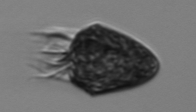
Label: Ciliophora